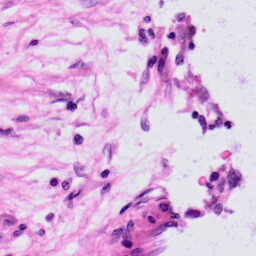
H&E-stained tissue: Skin